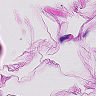
Metastatic tissue present: no